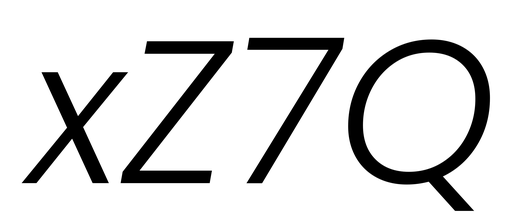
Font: Poppins-LightItalic